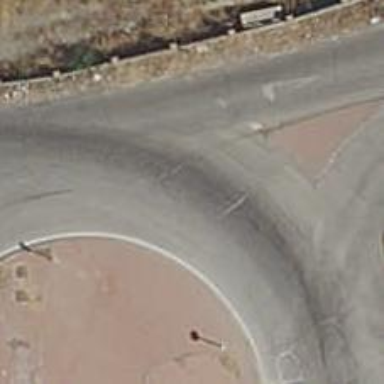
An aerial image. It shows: Asphalt road in residential area leading to roundabout.